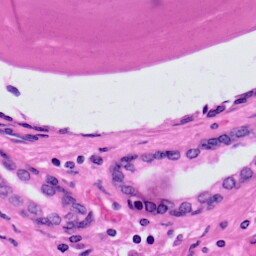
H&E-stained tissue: Prostate